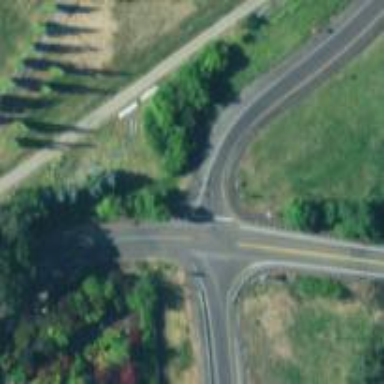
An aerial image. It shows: Stop road.